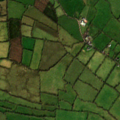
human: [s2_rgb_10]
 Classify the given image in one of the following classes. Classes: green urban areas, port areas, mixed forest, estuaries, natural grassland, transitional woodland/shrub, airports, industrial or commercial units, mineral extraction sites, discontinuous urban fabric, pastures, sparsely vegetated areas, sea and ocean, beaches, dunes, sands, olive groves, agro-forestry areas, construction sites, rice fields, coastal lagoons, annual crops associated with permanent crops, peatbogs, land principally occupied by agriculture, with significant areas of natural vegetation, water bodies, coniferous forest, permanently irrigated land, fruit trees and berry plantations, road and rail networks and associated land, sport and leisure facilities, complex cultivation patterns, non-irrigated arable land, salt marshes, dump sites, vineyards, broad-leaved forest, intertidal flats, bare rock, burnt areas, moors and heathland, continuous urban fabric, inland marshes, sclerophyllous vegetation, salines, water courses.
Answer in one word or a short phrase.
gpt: pastures